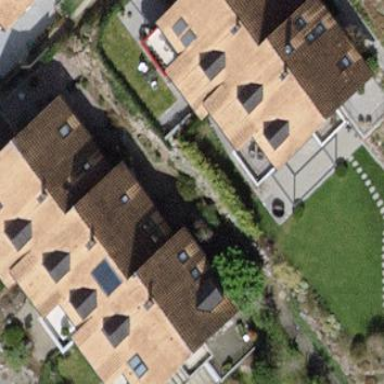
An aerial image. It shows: Semi-detached house.